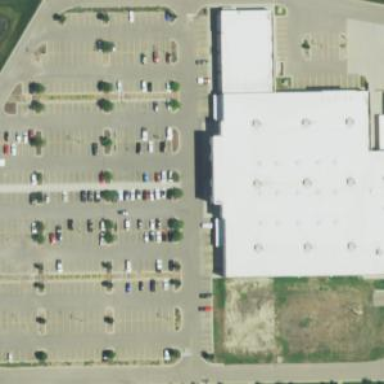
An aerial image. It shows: Building.